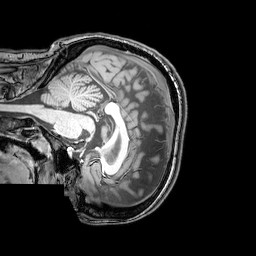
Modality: T1w
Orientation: sagittal
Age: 22
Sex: female
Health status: healthy
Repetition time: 0.081 s
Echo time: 0.037 s